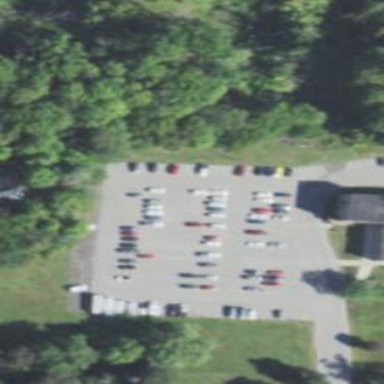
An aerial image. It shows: Parking area.